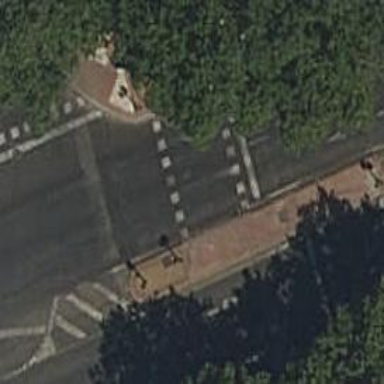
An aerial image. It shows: Zebra crossing with traffic signals. The crossing is marked by traffic lights.